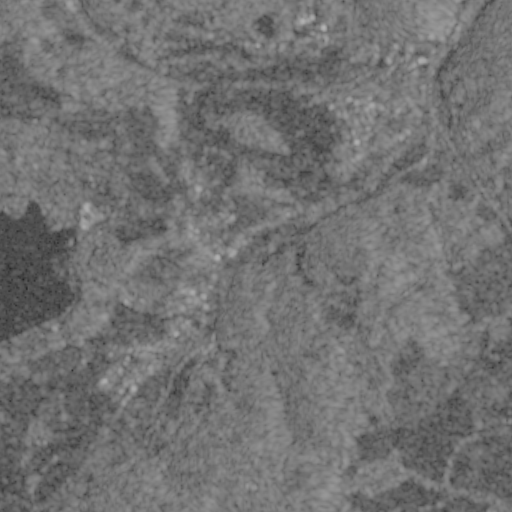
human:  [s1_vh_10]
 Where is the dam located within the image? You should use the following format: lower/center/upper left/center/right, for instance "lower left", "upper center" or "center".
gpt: The dam is located in the lower left of the image.
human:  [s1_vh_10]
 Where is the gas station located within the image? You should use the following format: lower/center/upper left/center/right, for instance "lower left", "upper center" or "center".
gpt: The gas station is located in the upper right of the image.
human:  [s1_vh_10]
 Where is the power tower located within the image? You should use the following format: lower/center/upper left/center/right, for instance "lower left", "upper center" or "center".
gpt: The power tower is located in the upper right of the image.
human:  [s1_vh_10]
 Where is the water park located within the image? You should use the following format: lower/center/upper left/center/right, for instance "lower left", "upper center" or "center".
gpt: The water park is located in the center left of the image.
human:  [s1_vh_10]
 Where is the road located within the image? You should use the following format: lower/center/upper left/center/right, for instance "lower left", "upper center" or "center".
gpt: There is no road in the image.

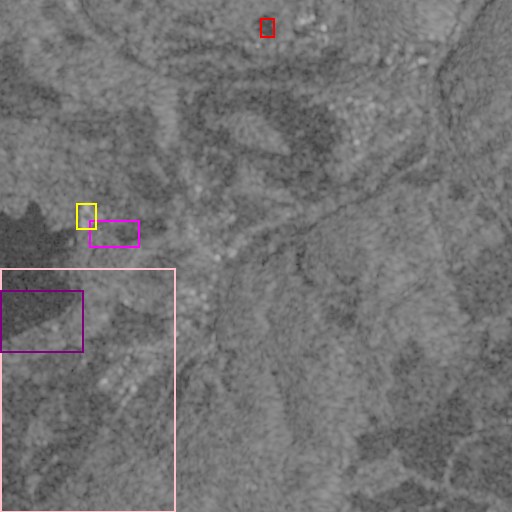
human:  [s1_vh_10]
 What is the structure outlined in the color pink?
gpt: The structure outlined in pink is a crop field.
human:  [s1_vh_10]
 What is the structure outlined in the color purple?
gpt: The structure outlined in purple is a dam.
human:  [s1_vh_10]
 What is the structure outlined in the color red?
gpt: The structure outlined in red is a park.
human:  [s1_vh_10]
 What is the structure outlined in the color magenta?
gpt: The structure outlined in magenta is a parking lot.
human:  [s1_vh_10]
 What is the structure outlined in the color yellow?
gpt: The structure outlined in yellow is a water park.
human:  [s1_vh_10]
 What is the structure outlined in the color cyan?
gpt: There is no cyan outline.